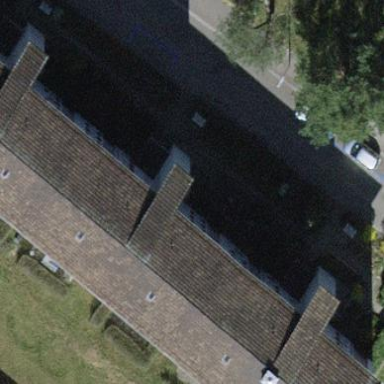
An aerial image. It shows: Building with apartments featuring tiled roof.